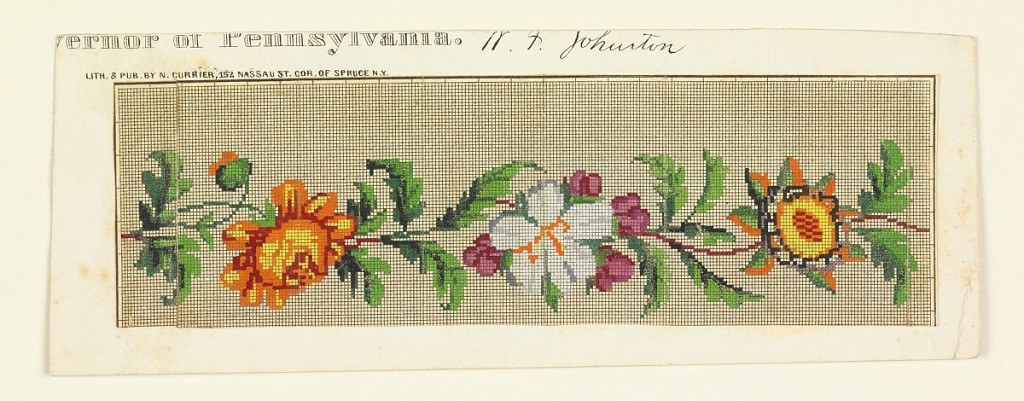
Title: Design for Berlin Wool Work
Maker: Nathaniel Currier, American, 1813–88
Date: ca. 1860
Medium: Brush and gouache on pre-printed squared paper
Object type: Drawing
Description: Design on graph paper for Berlin wool work, a band of flowers and leaves in color.